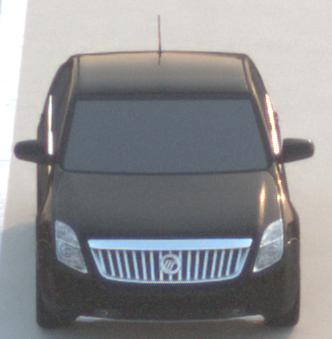
Make: Mercury
Model: Milan
Detailed model: -
Model produced from: 2009
Model produced until: 2010
Doors: 4
Color: black
Road condition: dry road
Daytime: sunrise or sunset
Contrast: medium contrast